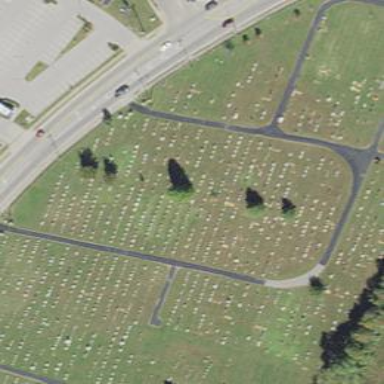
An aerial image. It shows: Cemetery with graves.